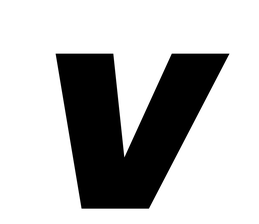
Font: Poppins-ExtraBoldItalic